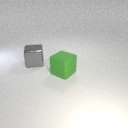
large gray metal cube to the left of large green rubber cube